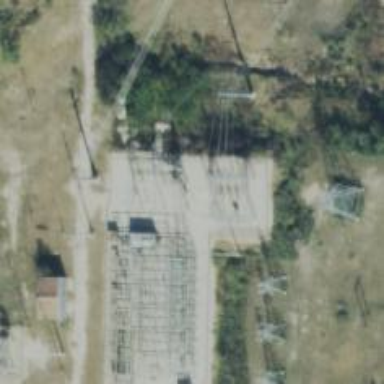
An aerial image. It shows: Outdoor power substation surrounded by fence. This substation operates at the transmission level.